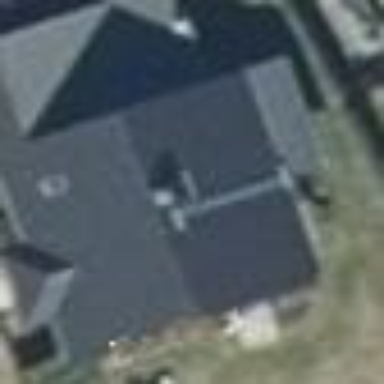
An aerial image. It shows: Dark grey flat-roofed house.